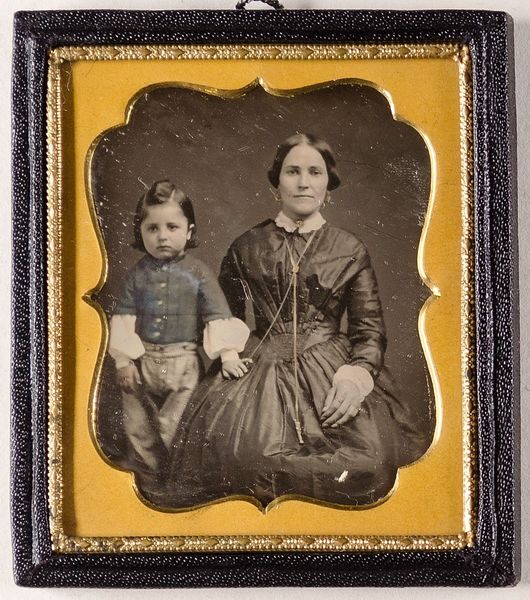
Titel: Unbekannte Mutter mit Kind
Standort: Hamburg
Institution: Museum für Kunst und Gewerbe Hamburg
Schlagwörter: frau, figur, kind, mutter, kinder, foto, fotografie, photographie, doppelbildnis, doppelportrait, photo, kinderbild, lichtbild, handkoloriert, daguerreotypie, kinderdarstellung, bildwerke, angewandte und bildende kunst, hessische systematik, porträtfotografie, porträtphotographie, doppelporträt, handkolorierung